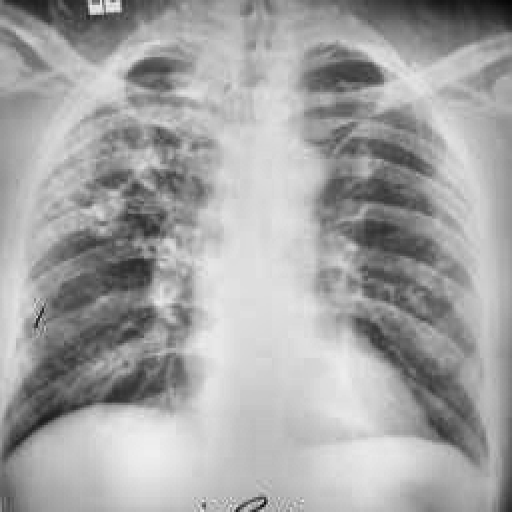
Finding: TUBERCULOSIS